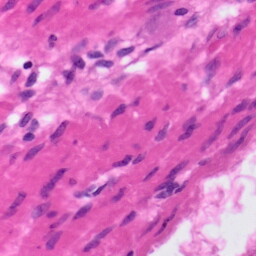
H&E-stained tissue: Pancreatic